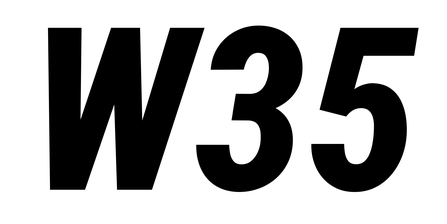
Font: Roboto-Italic_Condensed_ExtraBold_Italic